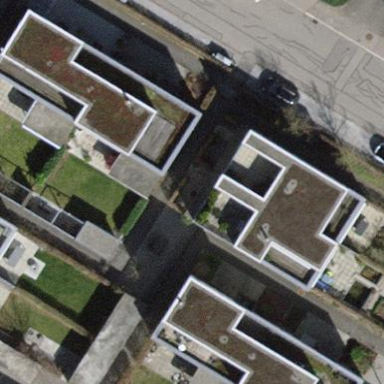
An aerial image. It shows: Flat-roofed building.